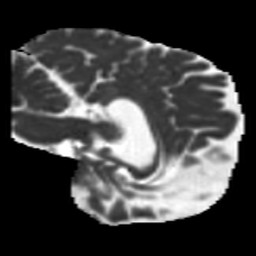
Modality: MD
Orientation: sagittal
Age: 46
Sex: male
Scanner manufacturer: siemens
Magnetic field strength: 3 T
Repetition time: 5.25 s
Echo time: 0.08 s